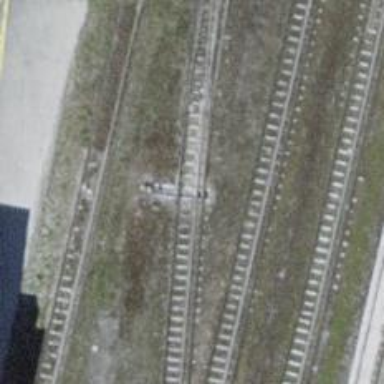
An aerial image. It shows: Railway spur service.